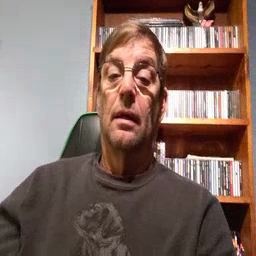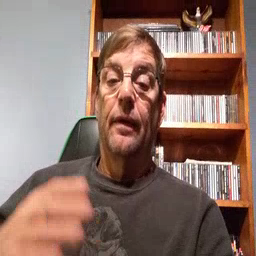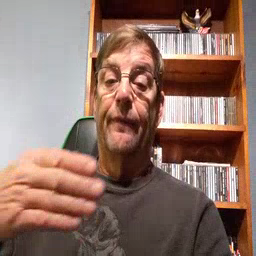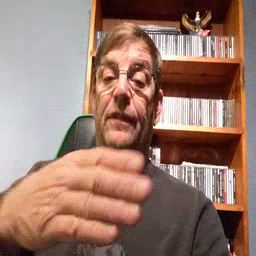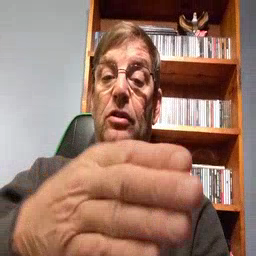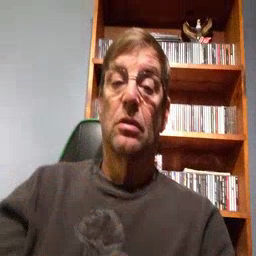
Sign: fish